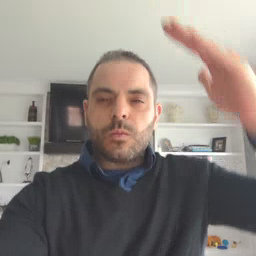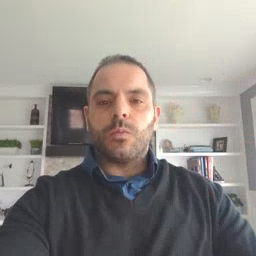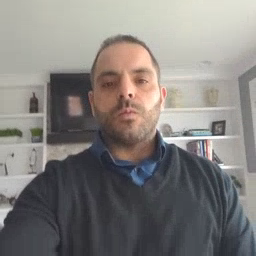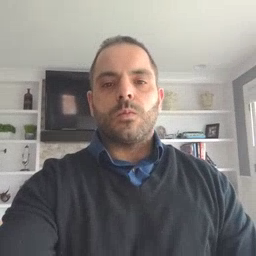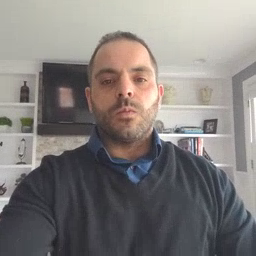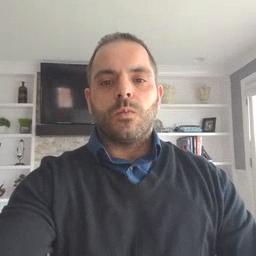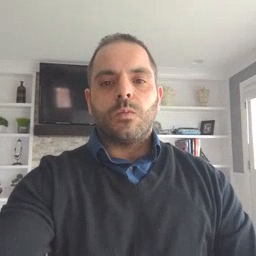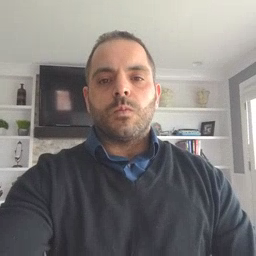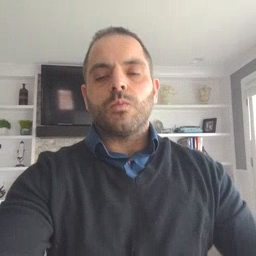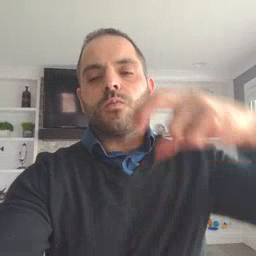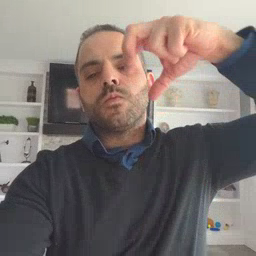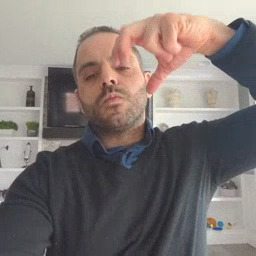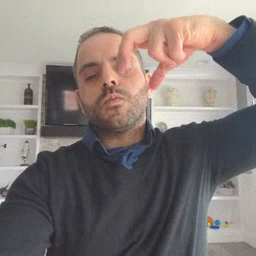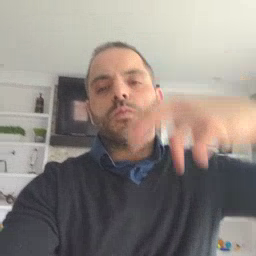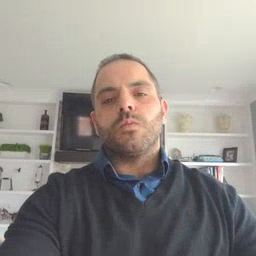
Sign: helicopter